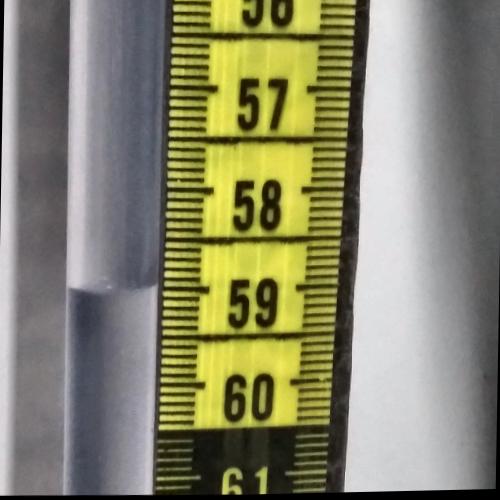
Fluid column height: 59.0 cm